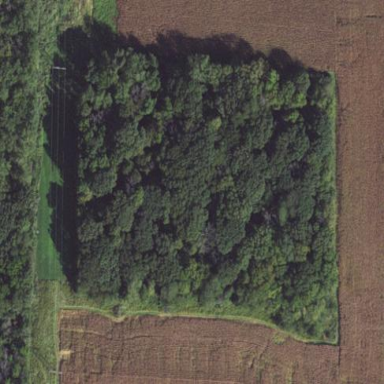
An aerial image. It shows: Beautiful woodland area.